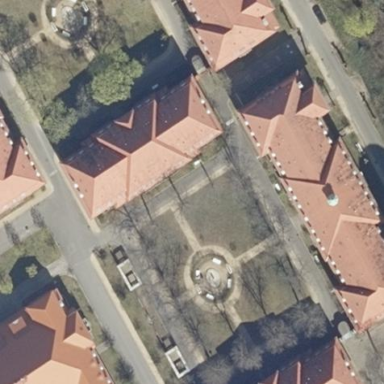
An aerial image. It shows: Apartments building with mansard roof.